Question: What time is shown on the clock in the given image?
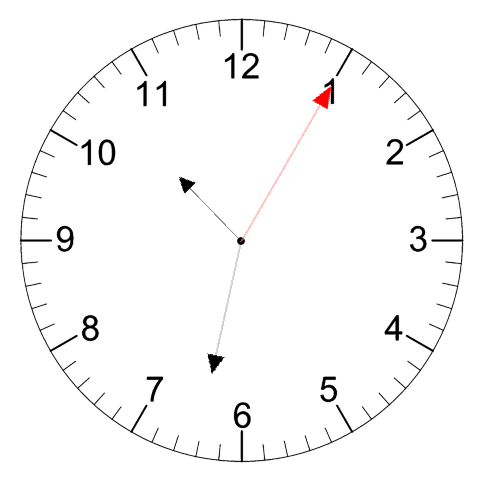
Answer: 10:32:05